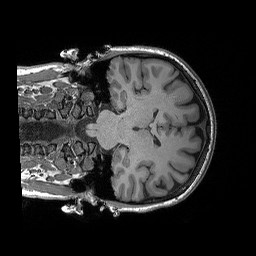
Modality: T1w
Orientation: coronal
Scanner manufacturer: siemens
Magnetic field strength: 3 T
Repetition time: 2.3 s
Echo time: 0.00298 s